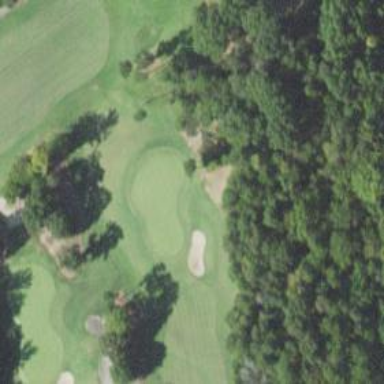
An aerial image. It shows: Pathway for golfing.